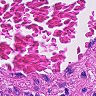
Metastatic tissue present: no